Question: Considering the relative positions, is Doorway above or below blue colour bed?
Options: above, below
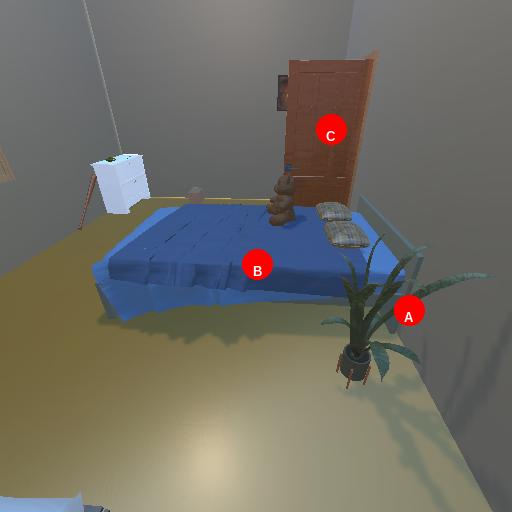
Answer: above